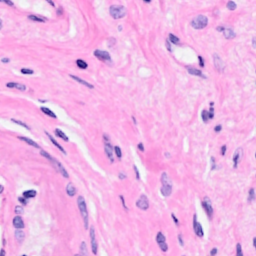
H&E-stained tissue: Breast